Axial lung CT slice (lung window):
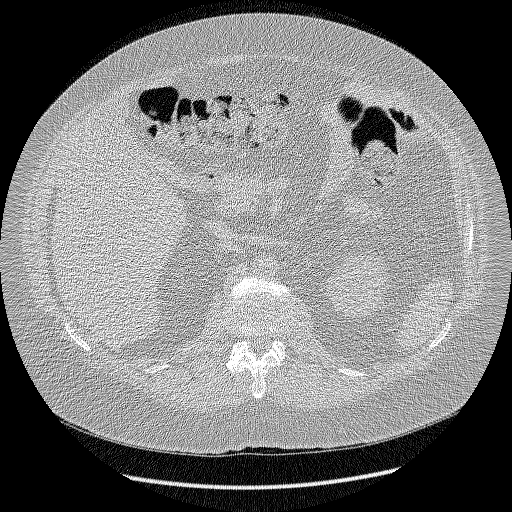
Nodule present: no